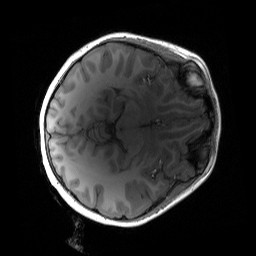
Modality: T1w
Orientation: axial
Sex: female
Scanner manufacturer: siemens
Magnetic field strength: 3 T
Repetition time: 1.9 s
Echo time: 0.00243 s